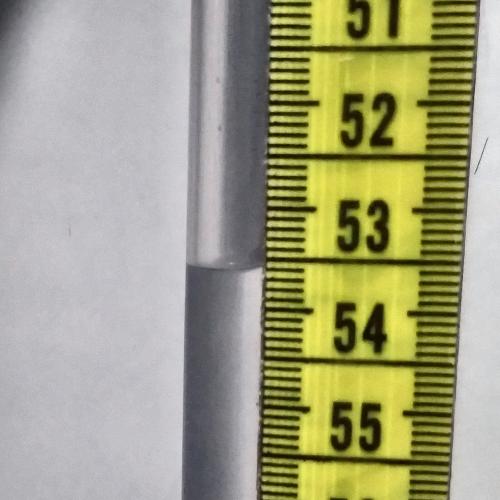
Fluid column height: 53.6 cm